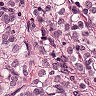
Metastatic tissue present: yes